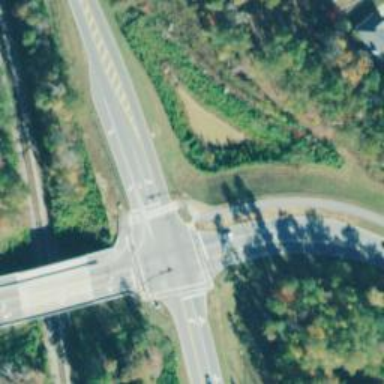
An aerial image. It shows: Marked road crossing.